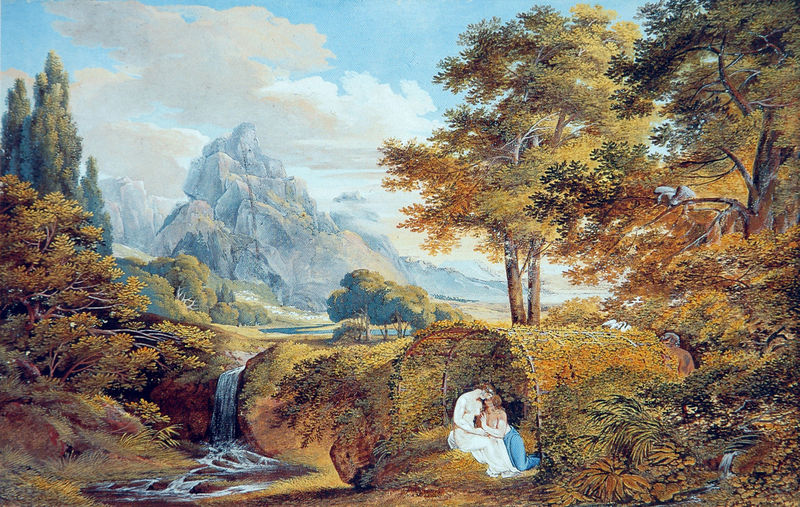
Titel: Gebirgs- und Waldlandschaft mit Liebespaar und Faun
Künstler: Joseph Anton Koch
Standort: Berlin
Institution: Staatliche Museen Preußischer Kulturbesitz, Nationalgalerie
Schlagwörter: akt, baum, berg, blau, felsen, gemälde, hand, himmel, laub, mann, schatten, vogel, wasser, weiß, wolken, bäume, fluss, frauen, gelb, grün, landschaft, menschen, ocker, sand, see, sitzen, teich, ufer, braun, brust, busen, frau, grau, kleid, licht, schwarz, gras, park, rot, wiese, wolke, hose, arme, stein, steine, bach, erde, flusslauf, hügel, natur, pappeln, strauch, weite, busch, büsche, gebüsch, sonne, sträucher, gewand, gold, kind, mutter, paar, pflanzen, höhle, locken, voyeur, wald, wasserfall, hellblau, sommer, kuss, küssen, liebe, umarmung, liegen, schwan, berge, fels, gebirge, gipfel, landschaftsmalerei, herbst, idylle, romantik, beobachter, wein, farn, erotik, bob ross, grun, schwestern, pärchen, überdachung, lichtung, nixe, laubbaum, tanne, beten, mythologie, zuneigung, liebespaar, kiefer, satyr, mythologisch, liebende, kiefern, braunrot, heimlich, eiche, versteck, pavillon, golden, maria, magdalena, blätterdach, laubengang, gelbgrün, tunika, fee, laube, tunnel, flüsse, zärtlich, quelle, bukolisch, pergola, liebkosung, böume, fra, lesben, bäsche, bäche, amön, bukolik, gr?n, laubhütte, liebesnest, schäferstunde, schäferstück, solken, späher, liebespaar versteckt, enweiß